Question: I have implemented UITableView with Custom cell,
What i want to do is, i want to change height 'UITableViewCell' according to text length,(Dynamic height)
here is my code snippet,
'''
#define FONT_SIZE 14.0f
#define CELL_CONTENT_WIDTH 320.0f
#define CELL_CONTENT_MARGIN 10.0f
- (CGFloat)tableView:(UITableView *)tableView heightForRowAtIndexPath:(NSIndexPath *)indexPath;
{
NSString *text = [DescArr objectAtIndex:[indexPath row]];
CGSize constraint = CGSizeMake(CELL_CONTENT_WIDTH - (CELL_CONTENT_MARGIN * 2), 20000.0f);
CGSize size = [text sizeWithFont:[UIFont systemFontOfSize:FONT_SIZE] constrainedToSize:constraint lineBreakMode:UILineBreakModeWordWrap];
CGFloat height = MAX(size.height, 55.0);
return height;
}
'''
Height of 'UITableViewCell' changes properly but the height of CustomCell does not change,
'''
- (UITableViewCell *)tableView:(UITableView *)tableView cellForRowAtIndexPath:(NSIndexPath *)indexPath {
static NSString *CellIdentifier = @"BTSTicketsCellIdentifier";
CRIndCoupnCell *cell = (CRIndCoupnCell *)[tblDescriptn dequeueReusableCellWithIdentifier:CellIdentifier];
if (cell == nil)
{
NSArray *nib = [[NSBundle mainBundle] loadNibNamed:@"CRIndCoupnCell" owner:self options:nil];
for (id oneObject in nib) if ([oneObject isKindOfClass:[CRIndCoupnCell class]])
cell = (CRIndCoupnCell *)oneObject;
}
NSLog(@"cell.frame.size.height=%f",cell.frame.size.height);
cell.lblleft.text=[arr objectAtIndex:indexPath.row];
cell.lblRight.text=[DescArr objectAtIndex:indexPath.row];
return cell;
}
'''
My Log shows 'cell.frame.size.height=100.0' in all the rows. height of CustomCell doesn't change.
:
Where am i making mistake ? please help.
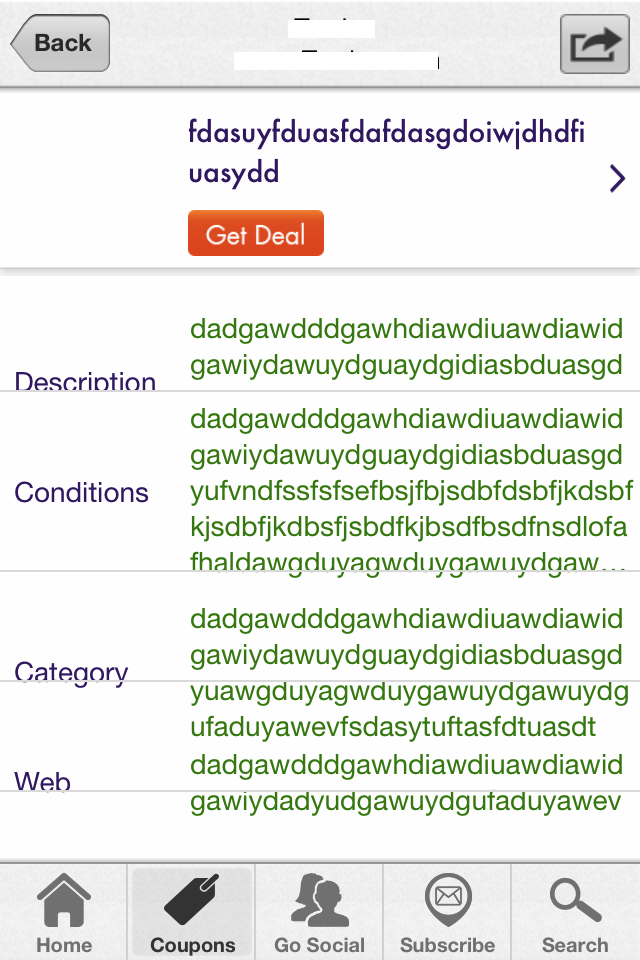
Answer: You are constraining the string to size of the full width of cell minus 2 times the cell margin and a max height of 2000 but since you are setting the string as text of the label with green colored text color, you should rather check for the size according to that label's width and an arbitrary height of 2000 or anything of your choice.
'''
CGSize constraint = CGSizeMake(MYGREENLABEL_WIDTH, 2000);
'''